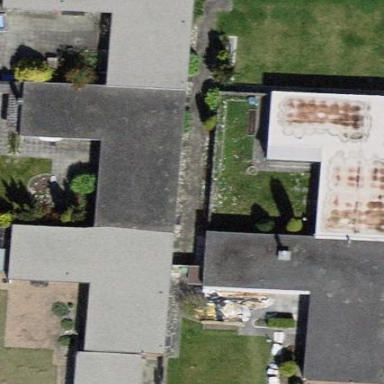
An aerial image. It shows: Terrace building.